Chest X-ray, AP view. Patient: 60 years old, sex M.
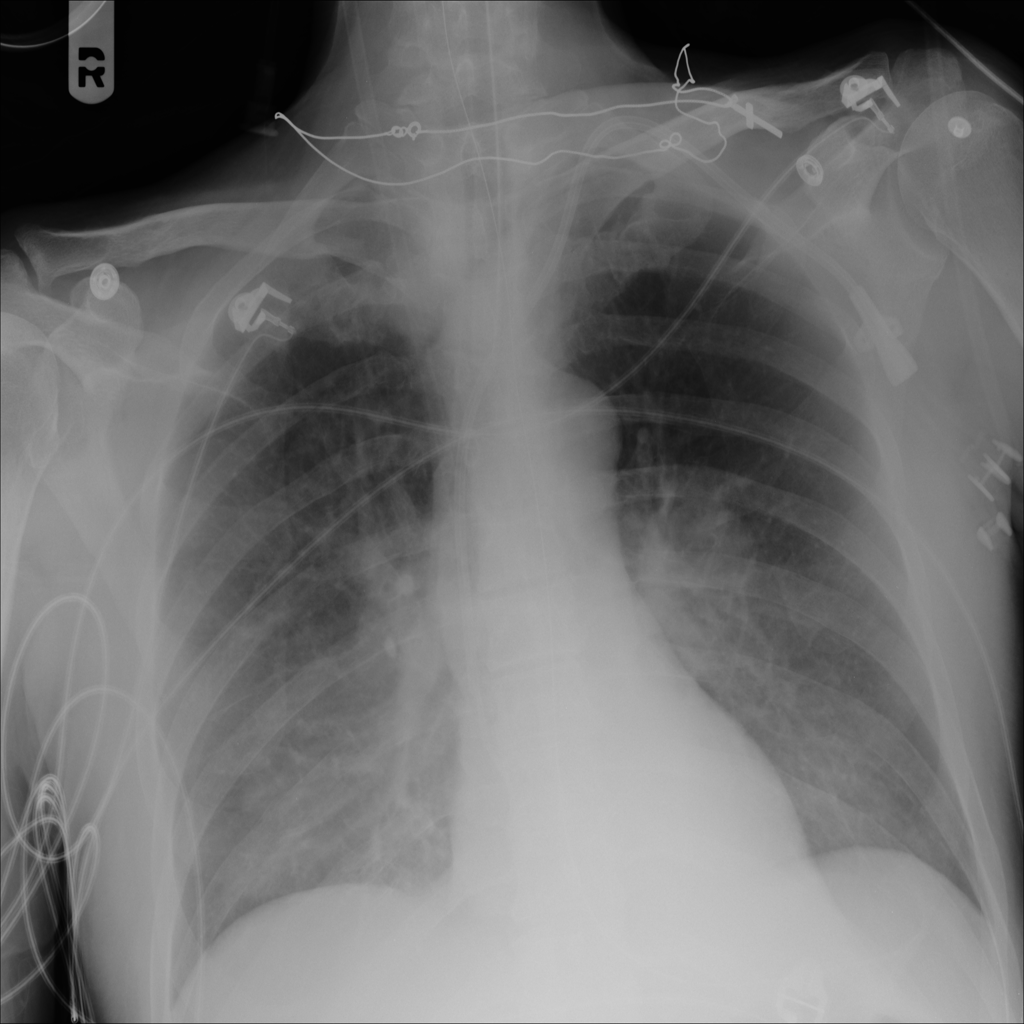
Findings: Infiltration